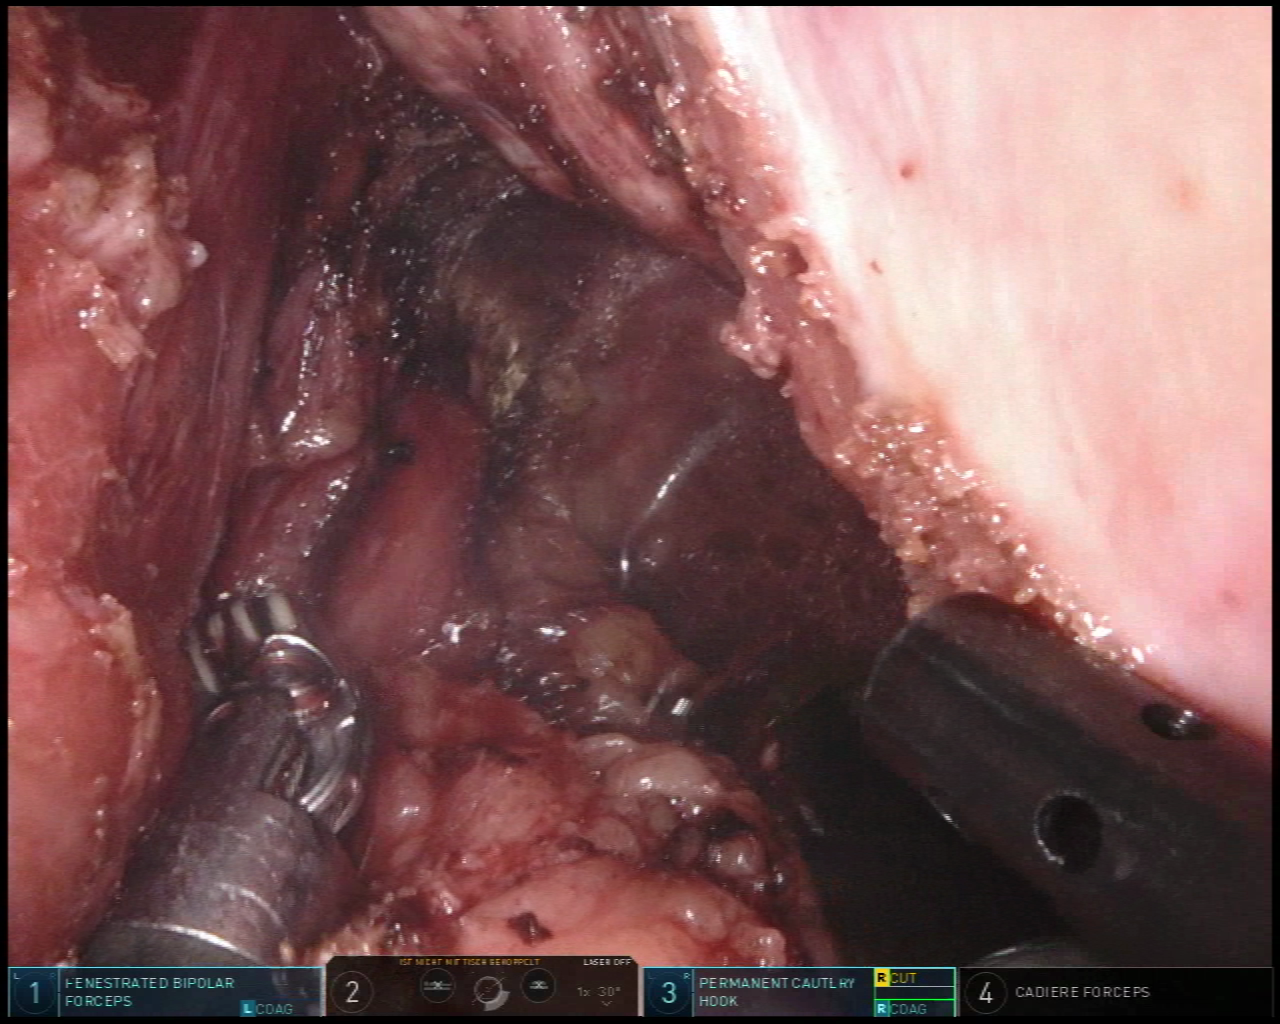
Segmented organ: vesicular_glands
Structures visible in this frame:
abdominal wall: no
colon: no
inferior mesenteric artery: no
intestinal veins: no
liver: no
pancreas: no
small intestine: no
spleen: no
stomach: no
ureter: no
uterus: no
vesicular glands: yes